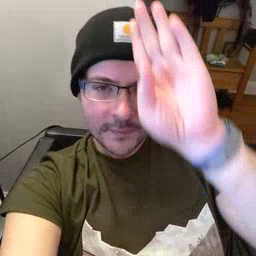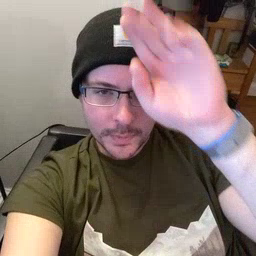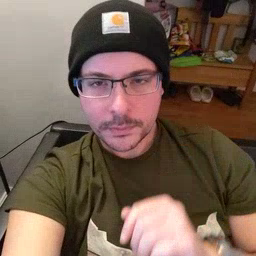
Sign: fireman